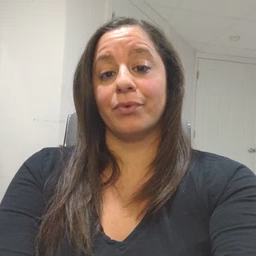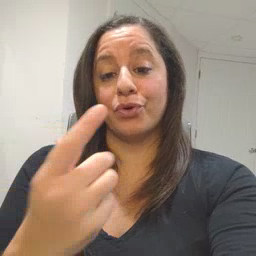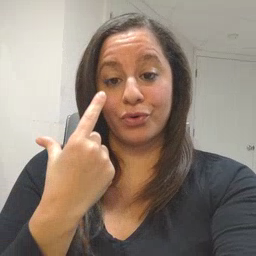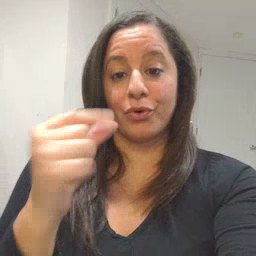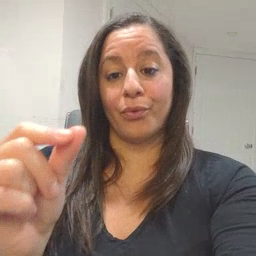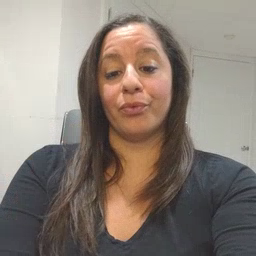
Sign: go